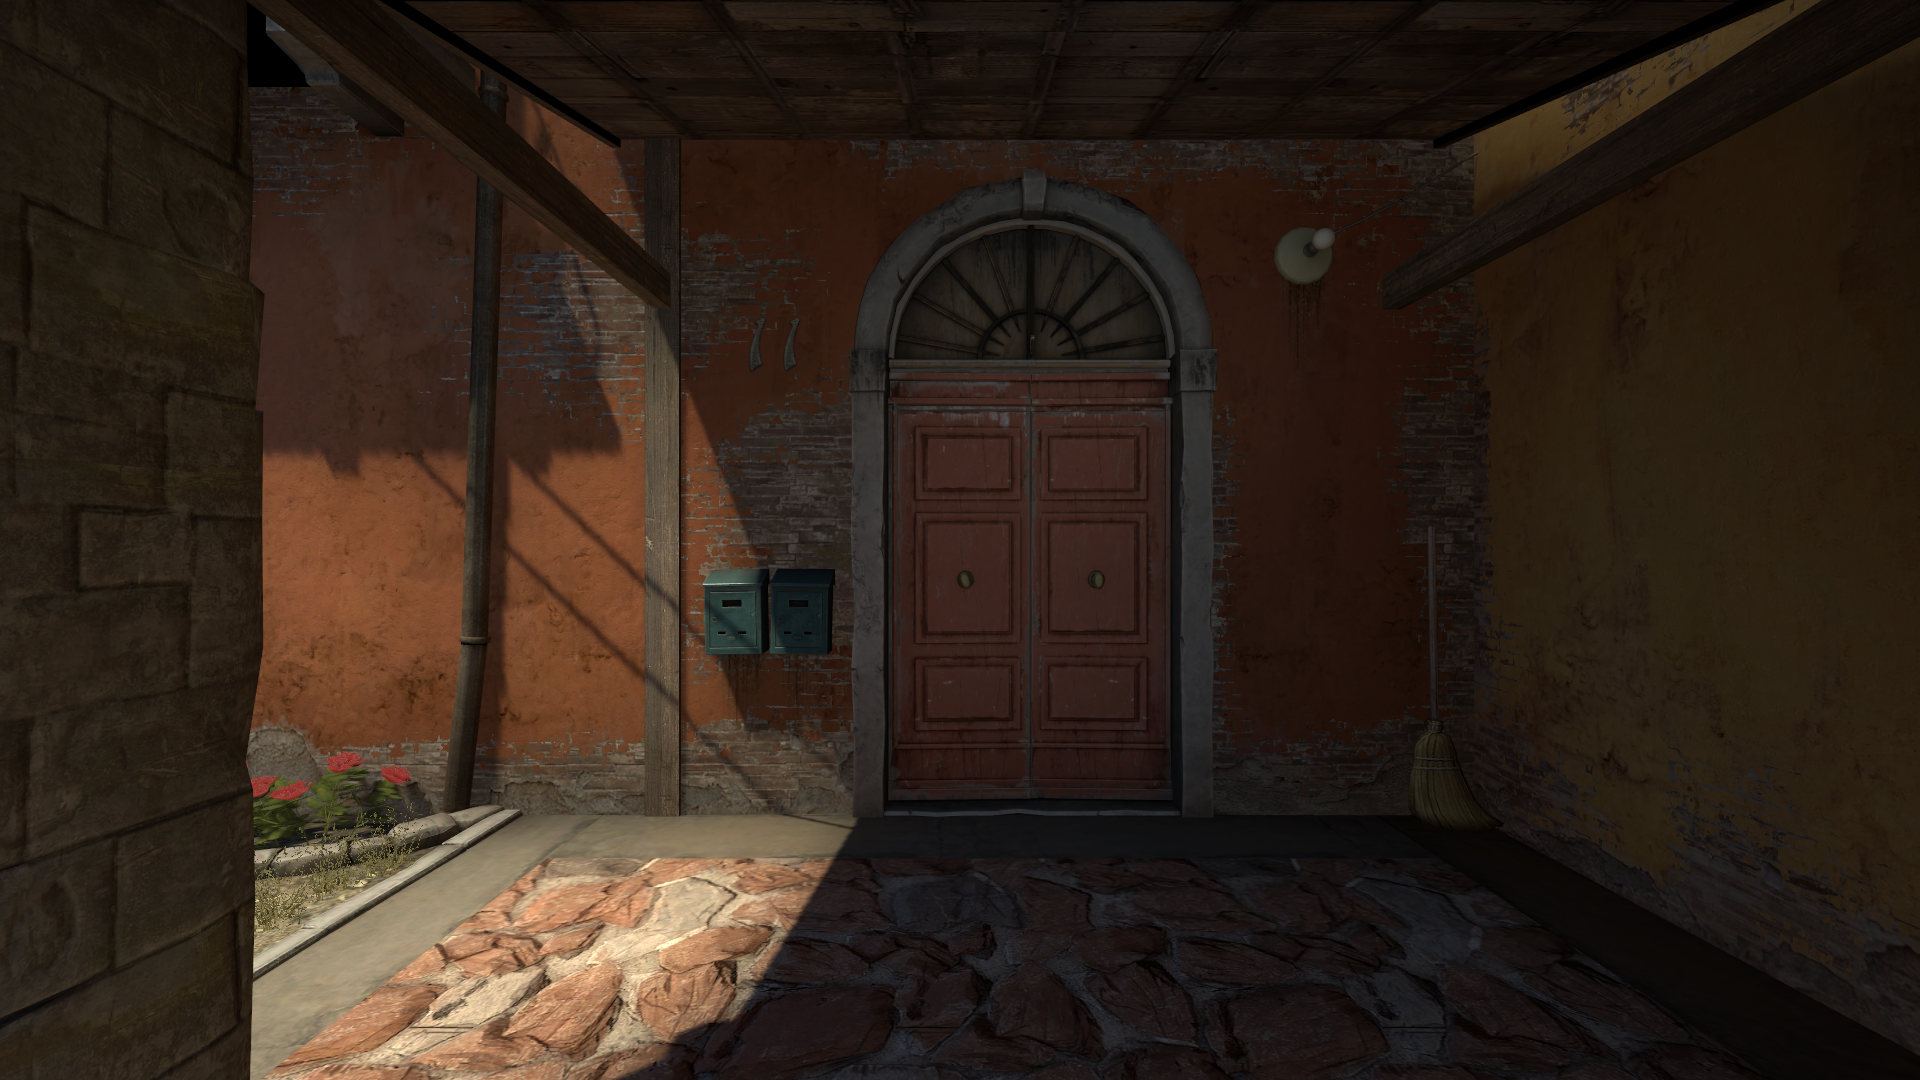
Map: de_inferno